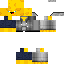
A male human skin with medium skin, wearing brown long hair dressed in a yellow hoodie and black pants, featuring a closed mouth.